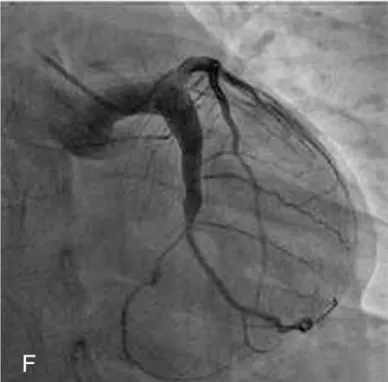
Antero-posterior caudal view. TIMI 3 flow was restored in the LCX and almost complete resolution of the thrombus was noted. LCX = left circumflex artery, TIMI = thrombolysis in myocardial infarction grade.
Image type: radiology (x_ray)